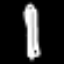
Label: pencil